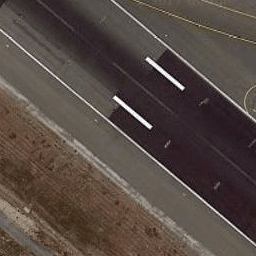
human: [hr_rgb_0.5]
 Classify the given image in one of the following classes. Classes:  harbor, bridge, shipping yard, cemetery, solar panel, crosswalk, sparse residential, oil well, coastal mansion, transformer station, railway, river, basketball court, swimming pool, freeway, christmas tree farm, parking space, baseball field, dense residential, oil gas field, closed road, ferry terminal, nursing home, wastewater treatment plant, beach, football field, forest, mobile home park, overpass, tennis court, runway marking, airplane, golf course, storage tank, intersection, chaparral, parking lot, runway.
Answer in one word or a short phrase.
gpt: runway